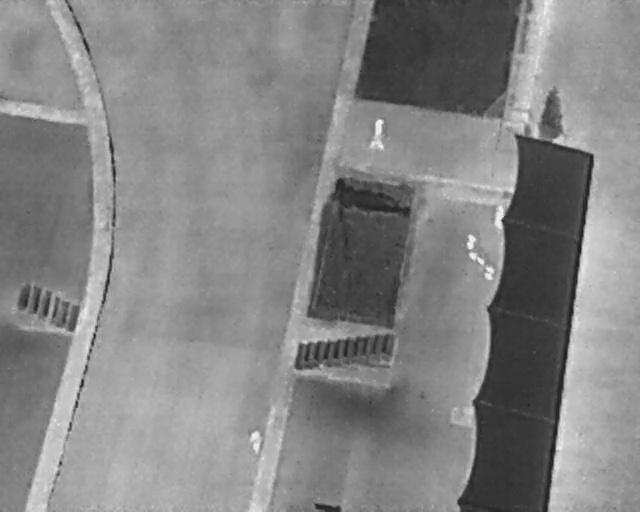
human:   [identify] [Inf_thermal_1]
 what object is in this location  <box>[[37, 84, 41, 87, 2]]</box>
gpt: <ref>1 large person at the bottom</ref>